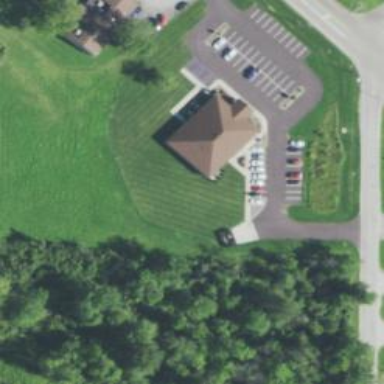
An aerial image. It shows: Veterinary facility.